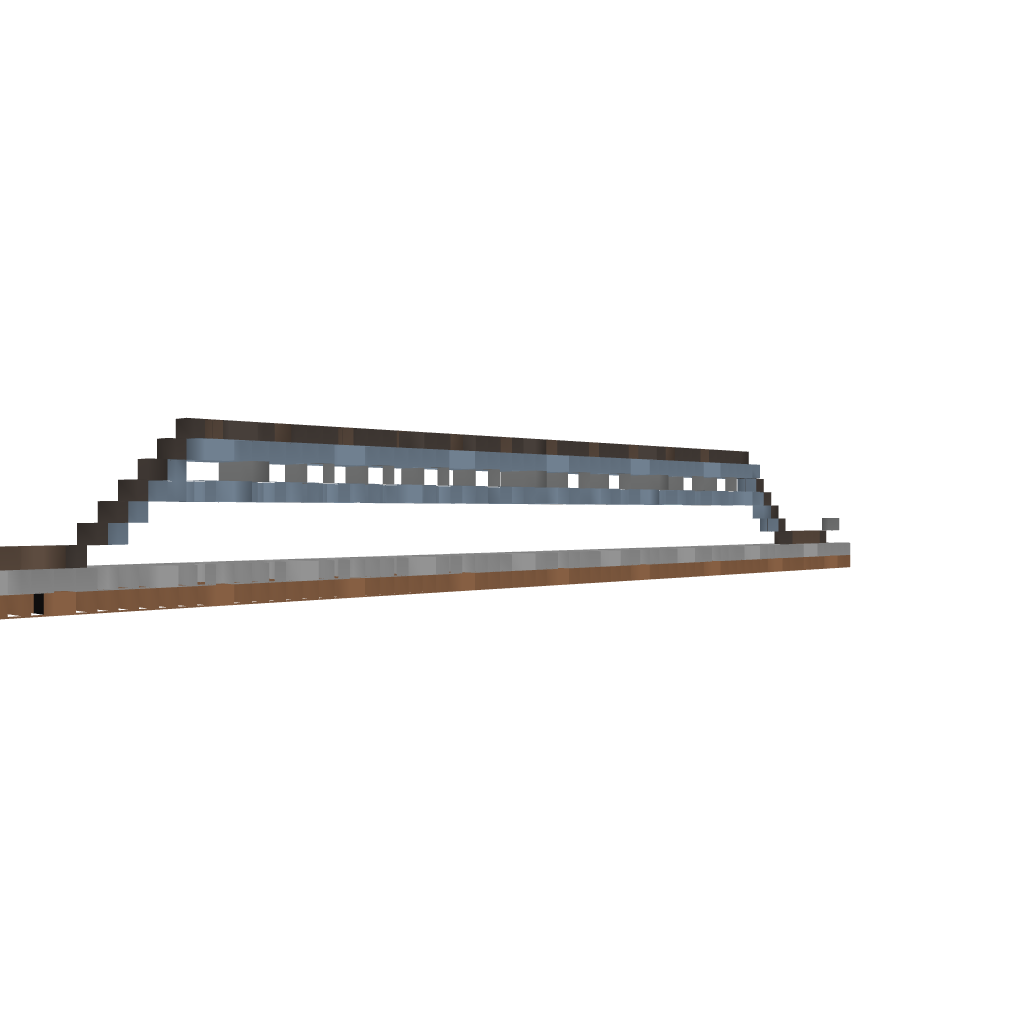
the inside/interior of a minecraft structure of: Simple Minecart Bridge #1